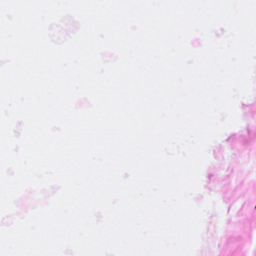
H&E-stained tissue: Breast